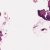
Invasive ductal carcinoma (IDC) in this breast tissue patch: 0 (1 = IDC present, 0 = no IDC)